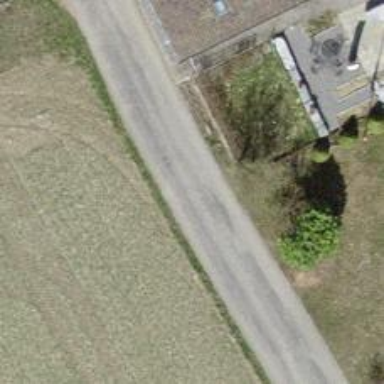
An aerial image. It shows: Residential road.